Field crop: maize
Growth stage: 2
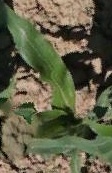
Species: maize